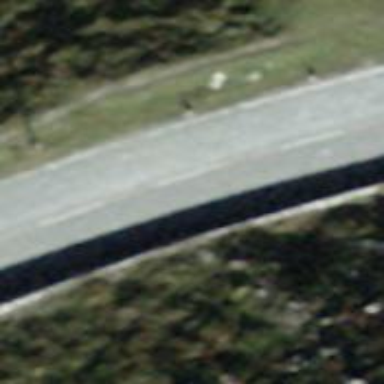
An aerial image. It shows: Secondary road with sett surface.